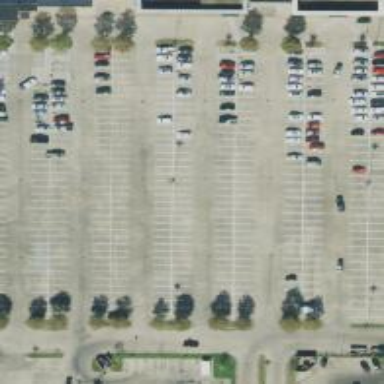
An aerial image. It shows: Parking space.